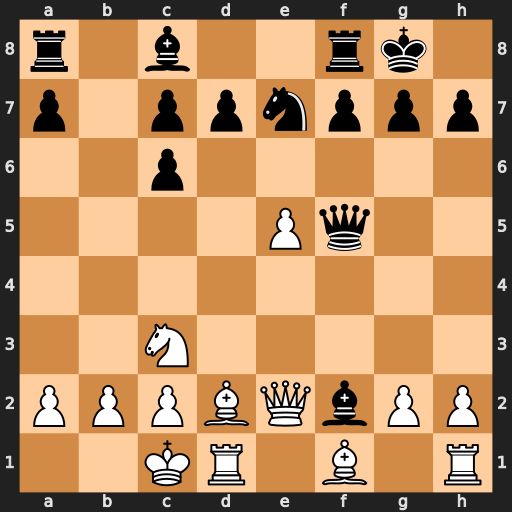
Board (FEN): r1b2rk1/p1ppnppp/2p5/4Pq2/8/2N5/PPPBQbPP/2KR1B1R
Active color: w
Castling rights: -
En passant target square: -
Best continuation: g4 Qe6 Qxf2